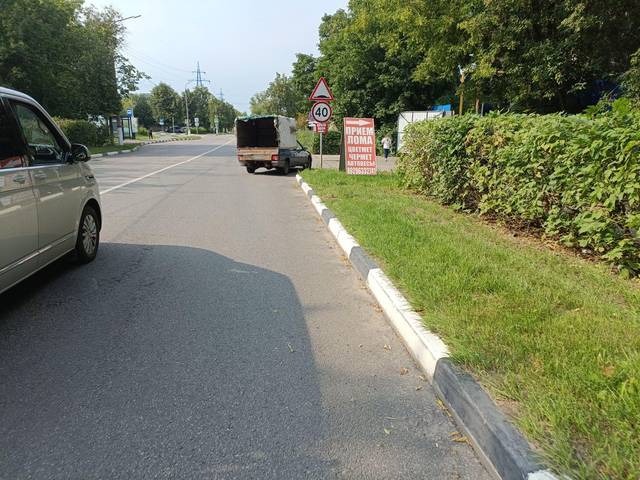
Region: Russia
Coordinates: 55.602, 38.121